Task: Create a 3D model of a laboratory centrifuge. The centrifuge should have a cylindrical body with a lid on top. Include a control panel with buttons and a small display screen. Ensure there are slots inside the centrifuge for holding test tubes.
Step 206:
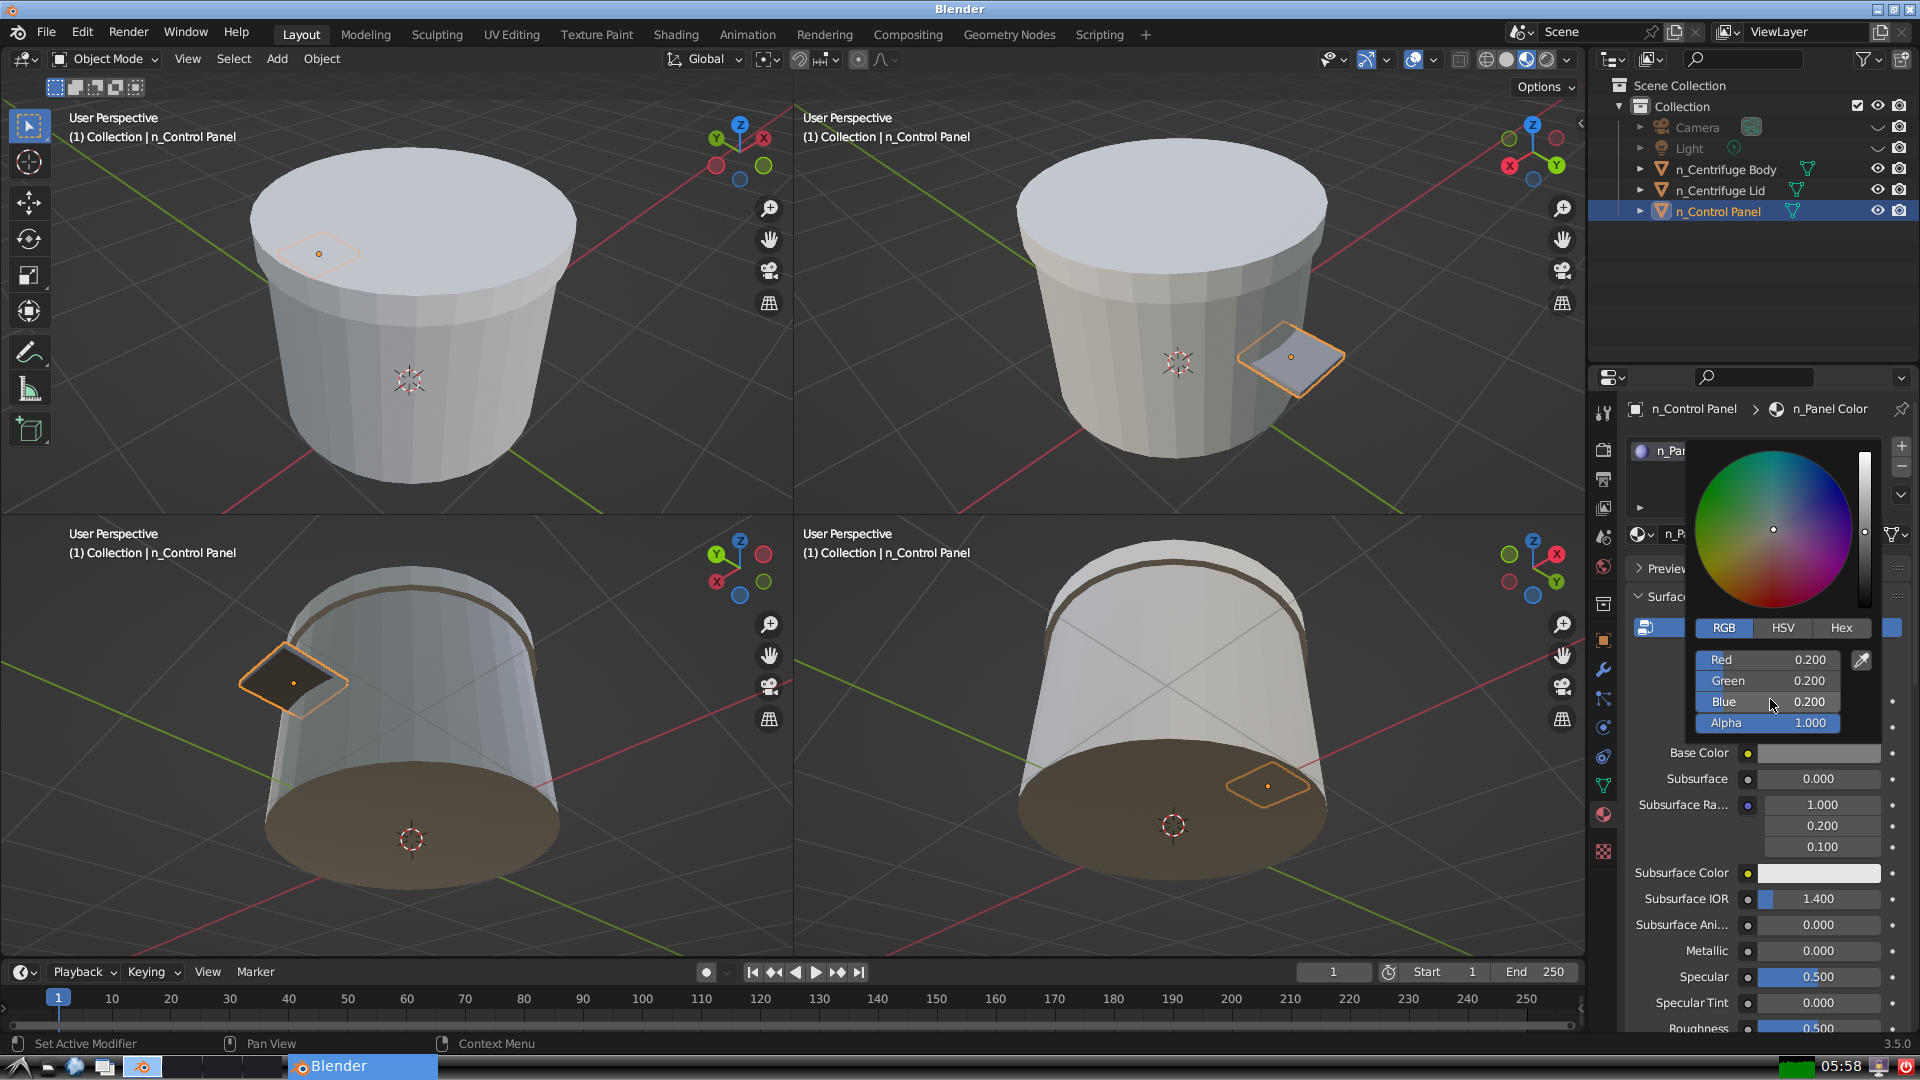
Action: {"mouse_move": [1816, 750]}